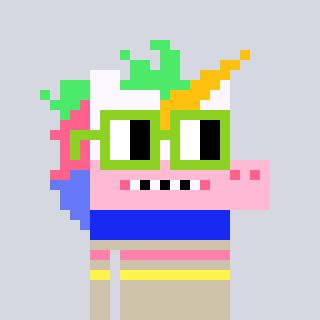
a pixel art character with square light green glasses, a unicorn-shaped head and a bege-colored body on a cool background